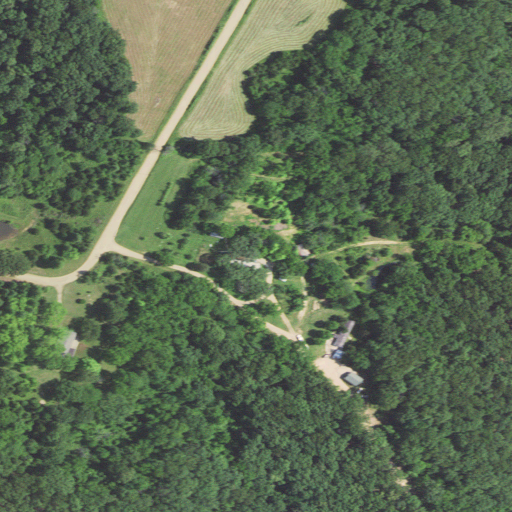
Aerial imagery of ridge(s) in Missouri named Compton Hill containing deciduous forest, open development, pasture, mixed forest, and low intensity development